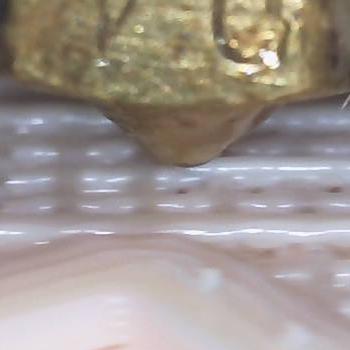
Flow rate: 267%